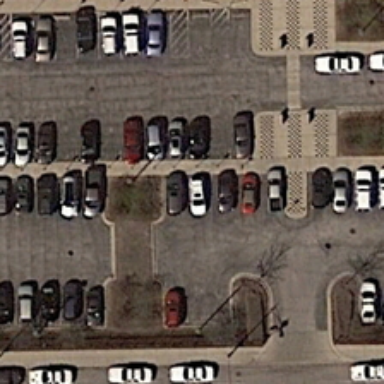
There are some cars parking along the edges of a parking lot .